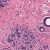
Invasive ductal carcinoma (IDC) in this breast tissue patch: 0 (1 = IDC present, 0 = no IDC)